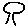
Label: tree